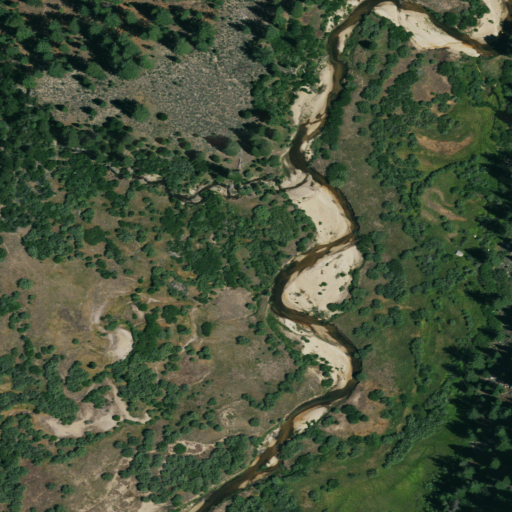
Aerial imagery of plain(s) in California named Falls Meadows containing woody wetlands, evergreen forest, shrub, and herbaceous wetlands